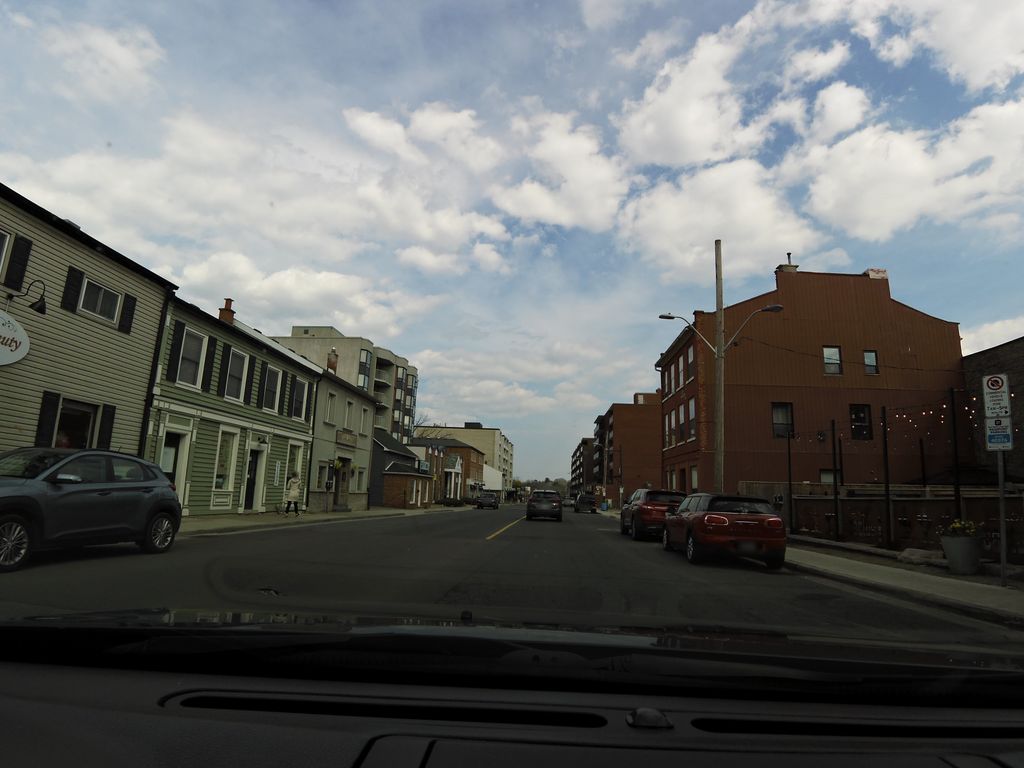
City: hamilton